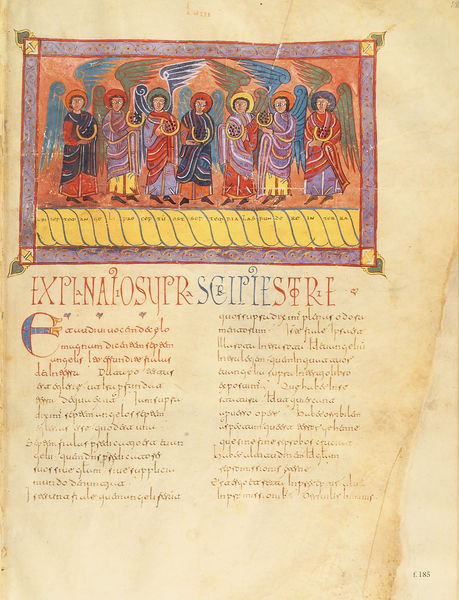
Titel: Beatus-Manuskript
Künstler: Magius
Institution: New York, Pierpont Morgan Library
Schlagwörter: blau, flügel, gelb, grün, menschen, männer, szene, zeichnung, rot, ornament, bibel, rahmen, bild, gold, engel, schrift, schuhe, farben, violett, seite, text, buchstaben, beschriftung, pergament, heiligenschein, nimbus, altes testament, griechisch, mittelalter, sieben, heilige, schreiber, miniatur, handschrift, latein, buchmalerei, codex, manuskript, beatus, gechichte, 185, sieben engel, beatus-handschrift